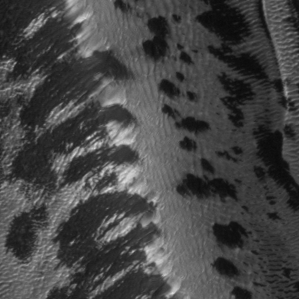
Label: frost